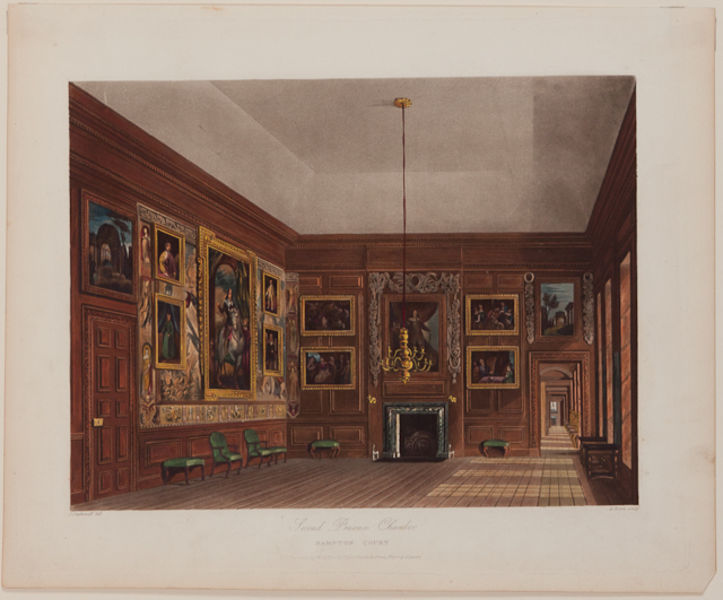
Titel: Hampton Court
Künstler: Richard Gilson Reeve
Standort: Amherst (Massachusetts, USA)
Institution: Mead Art Museum, Amherst College
Schlagwörter: gemälde, fenster, licht, tür, innenraum, perspektive, chandelier, hall, lamp, window, chairs, golden, interior, painting, room, windows, reflection, leuchter, floor, perspective, galerie, gang, flur, wood, rubens, light, shadow, paintings, door, frames, portraits, fireplace, seats, walls, ceiling, art, nineteenth century, gallery, museum, timber, fesnster, benches, inside, chalet, corridor, wood paneling, golden frames, salon style, coved ceiling, tentralprojektion, zentralprojektion